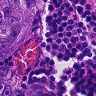
Metastatic tissue present: yes